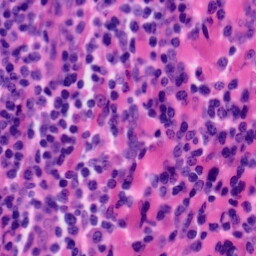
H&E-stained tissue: Tonsil